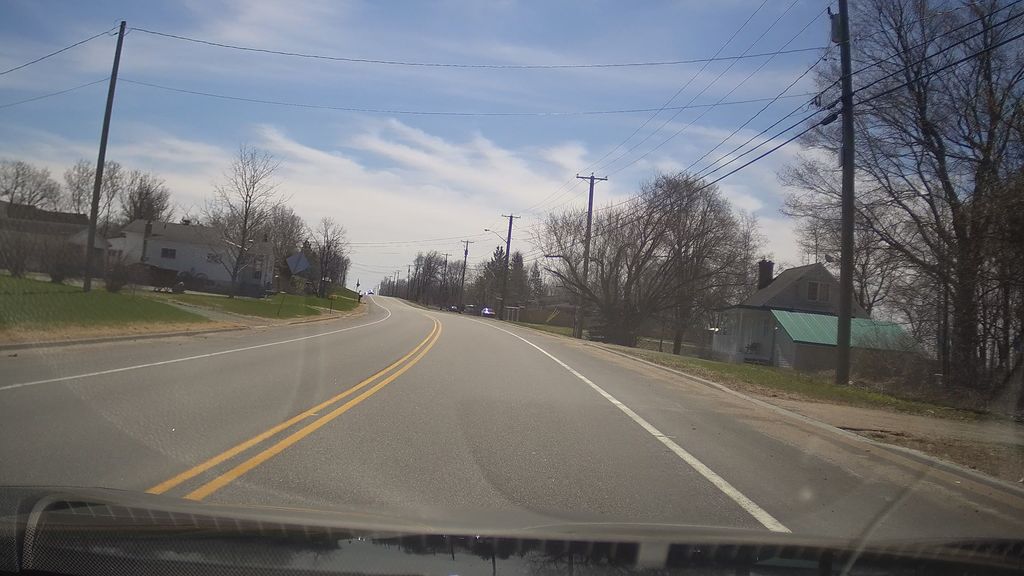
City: ottawa-gatineau